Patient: sex F, age 38
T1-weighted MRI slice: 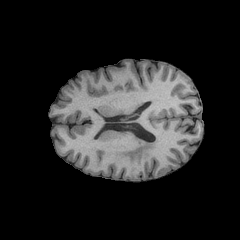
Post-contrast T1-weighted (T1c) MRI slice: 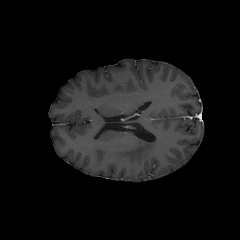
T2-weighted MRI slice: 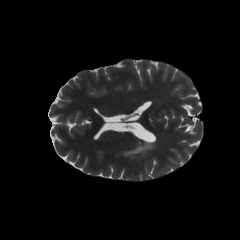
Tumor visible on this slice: yes
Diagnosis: Astrocytoma, IDH-mutant
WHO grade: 3